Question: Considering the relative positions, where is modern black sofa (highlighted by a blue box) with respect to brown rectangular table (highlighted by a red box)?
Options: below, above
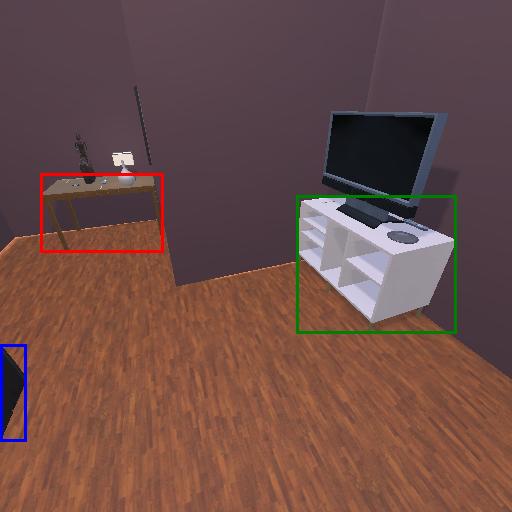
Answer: below